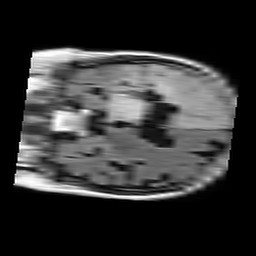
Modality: FLAIR
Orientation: coronal
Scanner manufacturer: philips
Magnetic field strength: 1.5 T
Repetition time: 10 s
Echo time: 0.11 s